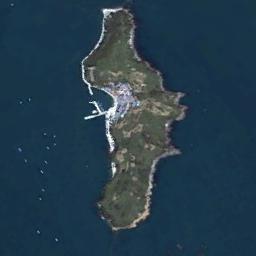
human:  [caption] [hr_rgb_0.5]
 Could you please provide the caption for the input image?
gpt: A lot of trees are on the island .

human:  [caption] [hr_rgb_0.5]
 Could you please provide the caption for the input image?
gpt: The strip-shaped green island is surrounded by blue sea water, The island is green and yellow-brown, And there are houses on the island .

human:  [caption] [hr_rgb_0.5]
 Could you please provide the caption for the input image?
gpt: The island has dense vegetation and a residential area and the waters around the island is deep blue .

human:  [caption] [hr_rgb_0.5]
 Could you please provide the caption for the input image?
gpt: The island looks like a triangle .

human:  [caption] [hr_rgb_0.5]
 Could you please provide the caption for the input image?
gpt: The green island with a harbor and some buildings is on a blue sea .